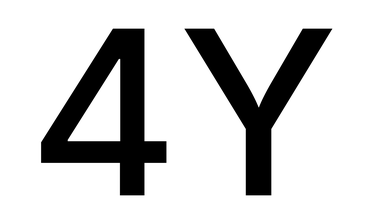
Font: Inter_Medium